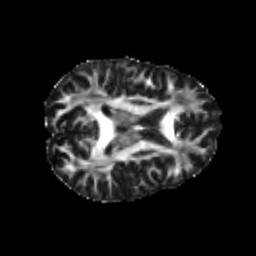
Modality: FA
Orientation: axial
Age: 24
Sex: male
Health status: healthy
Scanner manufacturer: philips
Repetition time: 7.387 s
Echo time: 0.08599 s